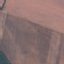
Land use / land cover: AnnualCrop